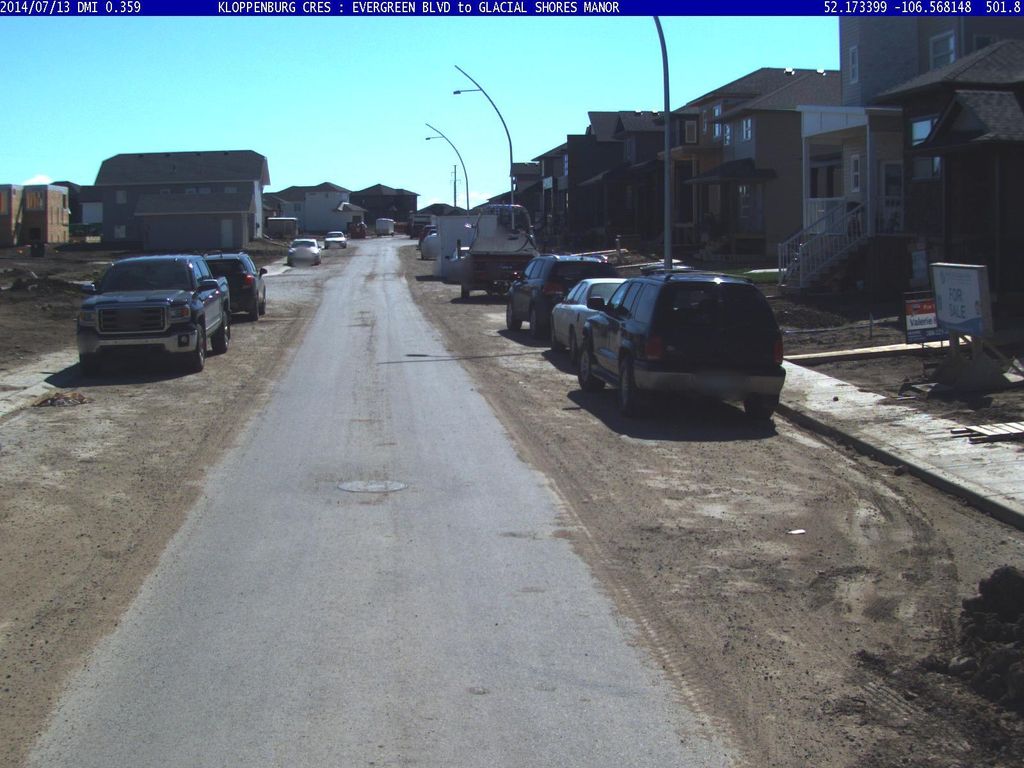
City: saskatoon